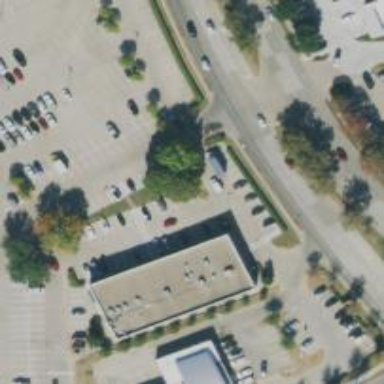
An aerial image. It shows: Clinic.